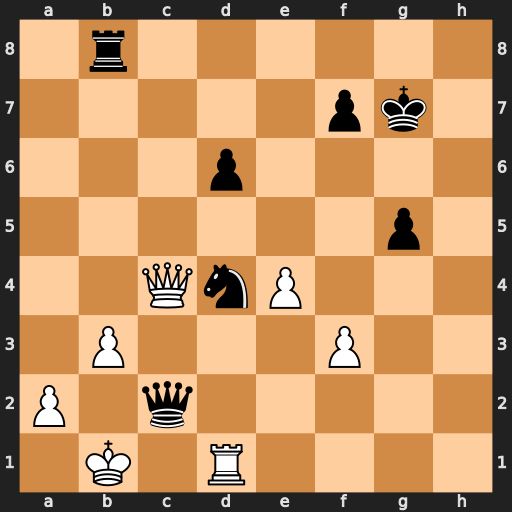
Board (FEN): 1r6/5pk1/3p4/6p1/2QnP3/1P3P2/P1q5/1K1R4
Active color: w
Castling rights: -
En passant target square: -
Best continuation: Qxc2 Nxc2 Kxc2